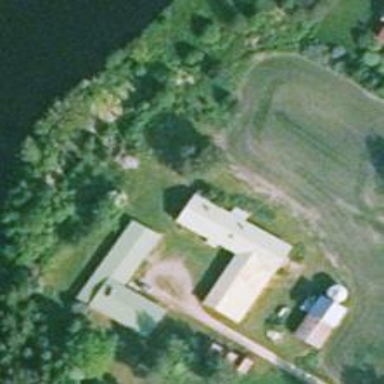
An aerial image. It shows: Farmyard area.